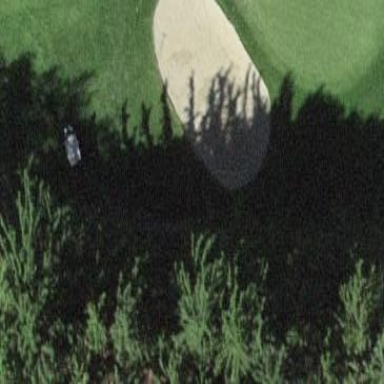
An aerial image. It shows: Golf bunker filled with natural sand.